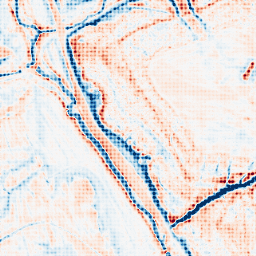
Category: edge_preserving
Decomposition family: anisotropic_diffusion
Decomposition parameters: iterations: 50
kappa: 50
gamma: 0.15
Upsampling method: sinc_blackman
Upsampling parameters: scale: 4
kernel_size: 4
Upsampling scale: 4